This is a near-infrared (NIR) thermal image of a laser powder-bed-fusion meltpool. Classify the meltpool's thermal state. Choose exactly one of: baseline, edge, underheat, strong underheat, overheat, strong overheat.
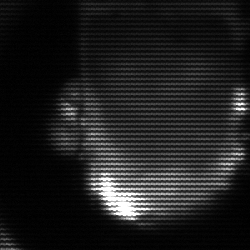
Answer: baseline